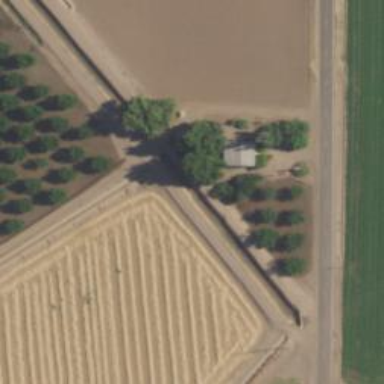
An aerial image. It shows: Irrigation culvert tunnel.